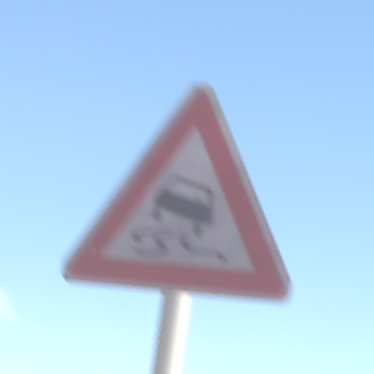
Verkehrszeichen: SchleuderOderRutschgefahr
Umgebung: Outdoor, Nature
Tageszeit: Midday
Wetter: Clear
Licht: Natural
Jahreszeit: NotSpecified
Kontrast: HighContrast